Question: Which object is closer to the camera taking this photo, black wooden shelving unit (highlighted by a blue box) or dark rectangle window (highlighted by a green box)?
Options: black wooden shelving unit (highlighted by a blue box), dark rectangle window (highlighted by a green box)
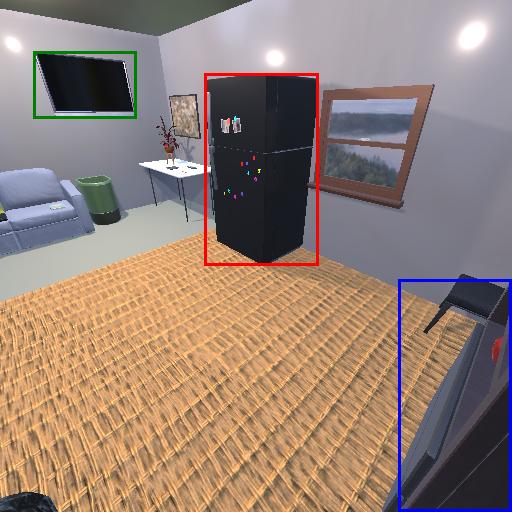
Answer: black wooden shelving unit (highlighted by a blue box)